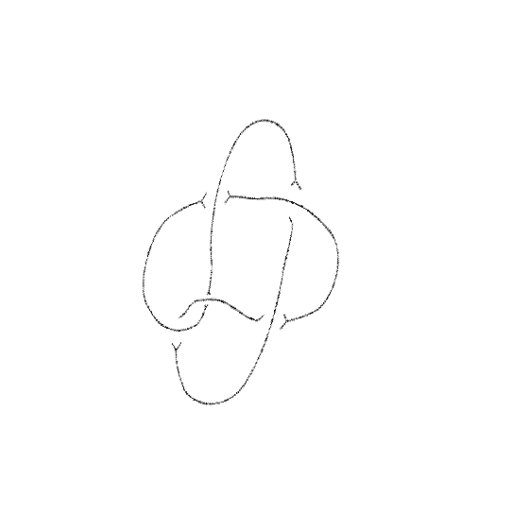
Crossing number: 5